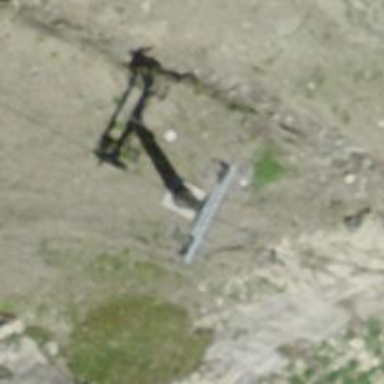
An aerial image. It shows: Pylon for aerialway.